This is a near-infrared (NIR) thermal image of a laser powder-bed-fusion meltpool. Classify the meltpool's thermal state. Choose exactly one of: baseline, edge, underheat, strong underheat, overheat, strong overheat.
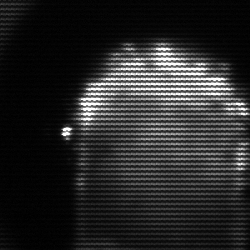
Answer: baseline